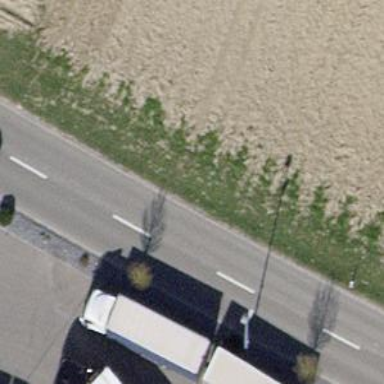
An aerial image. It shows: Tertiary road with asphalt surface.